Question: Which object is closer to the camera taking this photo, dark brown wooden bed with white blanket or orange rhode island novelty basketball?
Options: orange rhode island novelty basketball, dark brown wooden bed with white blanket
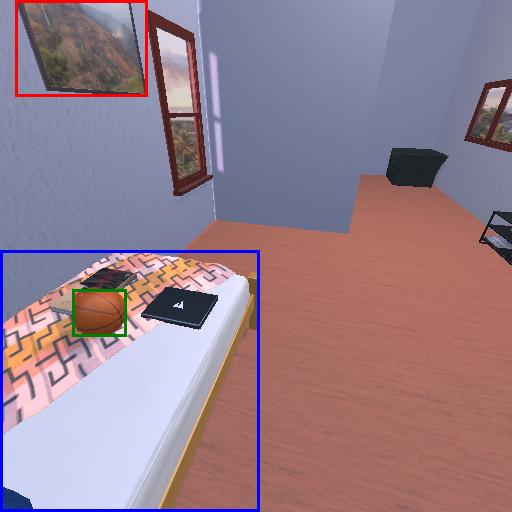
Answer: orange rhode island novelty basketball